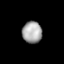
Tissue: lung
Cell type: Others
Senescence score: 0.1723
Nuclear area (px): 421
Mean DAPI intensity: 165.518